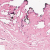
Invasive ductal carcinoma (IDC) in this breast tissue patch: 0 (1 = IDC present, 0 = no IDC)